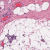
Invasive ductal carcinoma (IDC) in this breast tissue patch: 0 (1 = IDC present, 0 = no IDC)